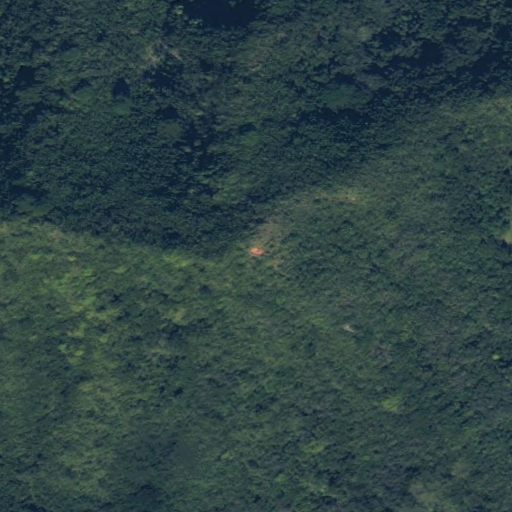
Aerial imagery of mountain in Hawaii named Pu‘ukauai containing only unknown